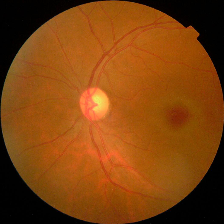
Diabetic retinopathy grade: No DR